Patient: sex M, age 58
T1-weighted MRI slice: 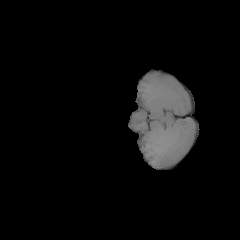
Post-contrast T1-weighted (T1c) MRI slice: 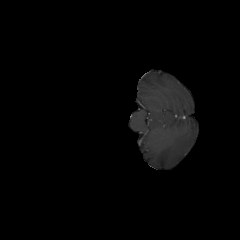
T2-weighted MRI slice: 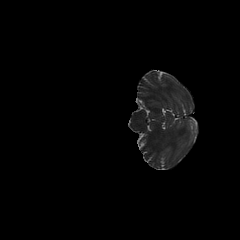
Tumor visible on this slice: no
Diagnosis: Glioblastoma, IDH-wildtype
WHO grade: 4